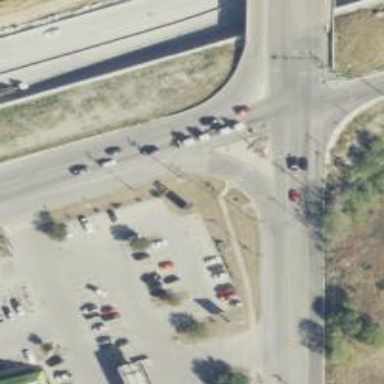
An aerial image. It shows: Asphalt road with secondary link designation.